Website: crate-barrel
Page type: payment
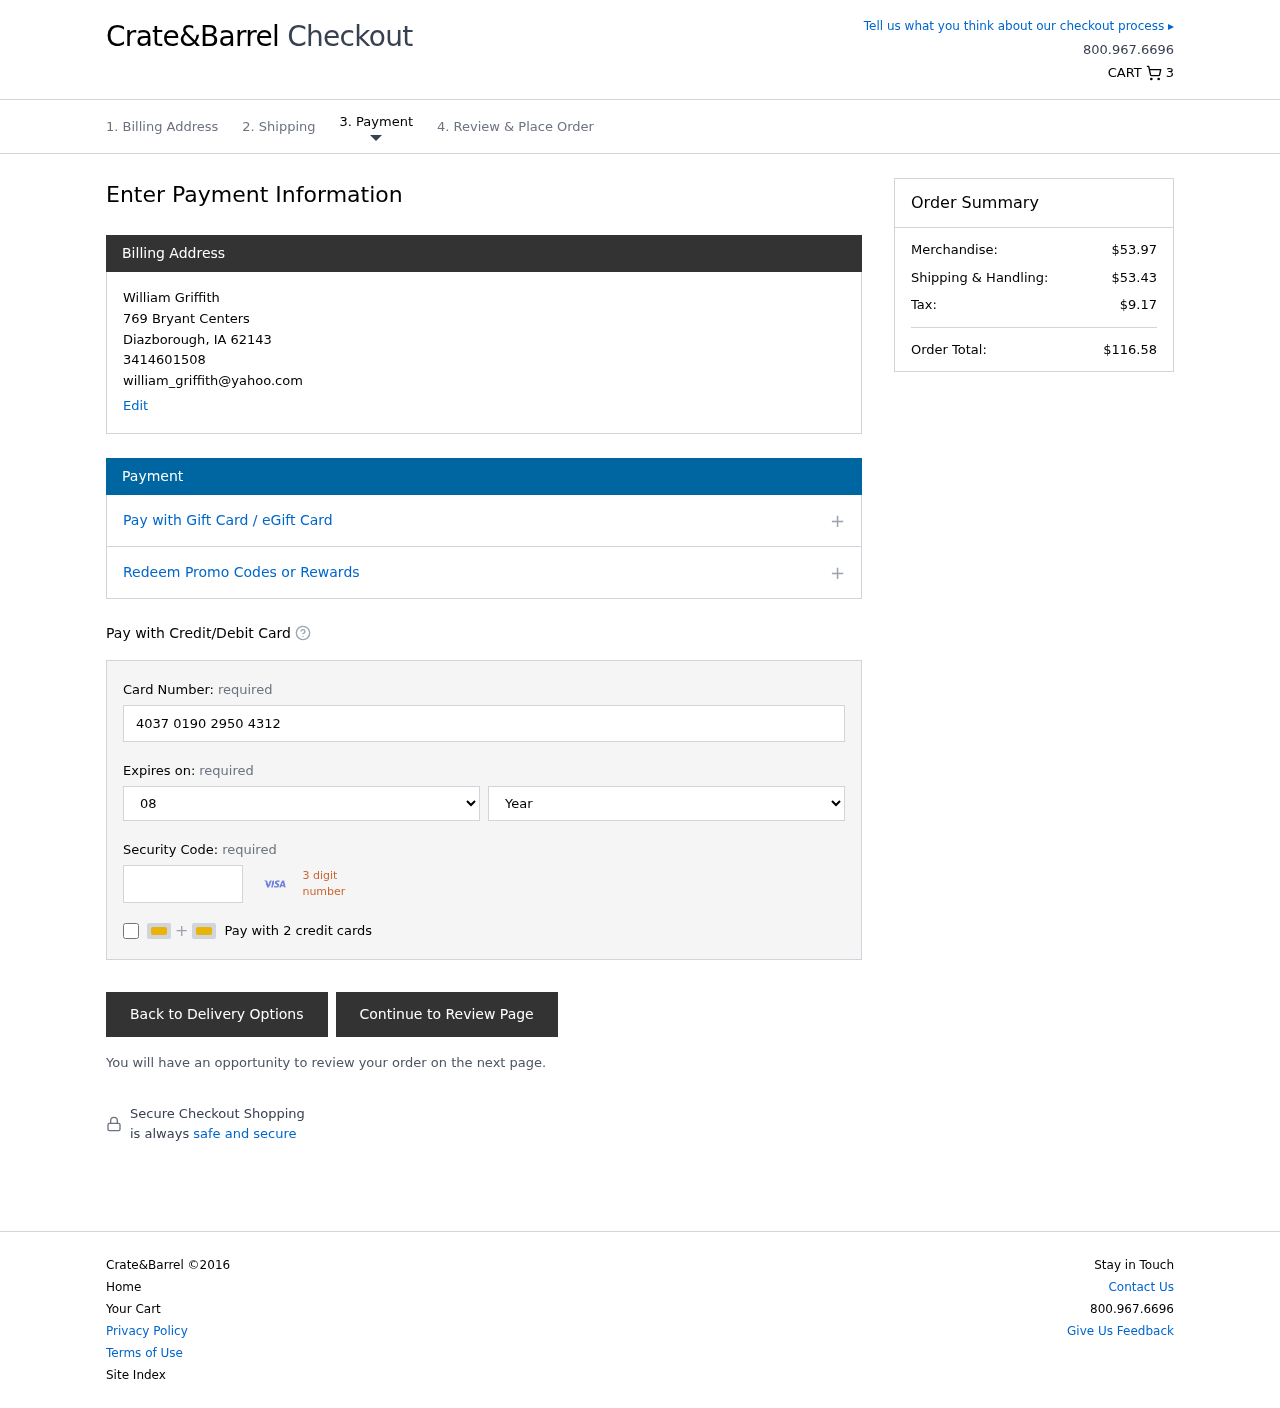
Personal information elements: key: PII_CARD_CVV
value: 943
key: PII_CARD_EXPIRY_MONTH
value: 08
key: PII_CARD_EXPIRY_YEAR
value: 27
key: PII_CARD_NUMBER
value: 4037 0190 2950 4312
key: PII_CITY
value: Diazborough
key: PII_EMAIL
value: william_griffith@yahoo.com
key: PII_FULLNAME
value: William Griffith
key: PII_PHONE
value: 3414601508
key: PII_POSTCODE
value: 62143
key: PII_STATE_ABBR
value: IA
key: PII_STREET
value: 769 Bryant Centers
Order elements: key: ORDER_NUM_ITEMS
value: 3
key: ORDER_SUBTOTAL
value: $53.97
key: ORDER_SHIPPING_COST
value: $53.43
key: ORDER_TAX
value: $9.17
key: ORDER_TOTAL
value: $116.58